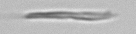
Label: fiber